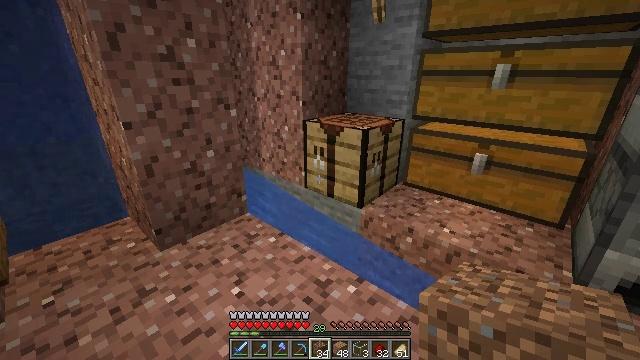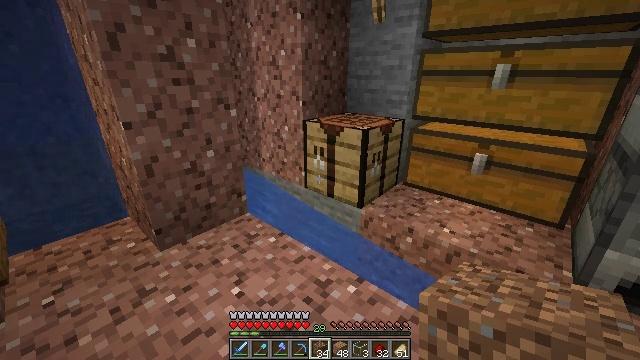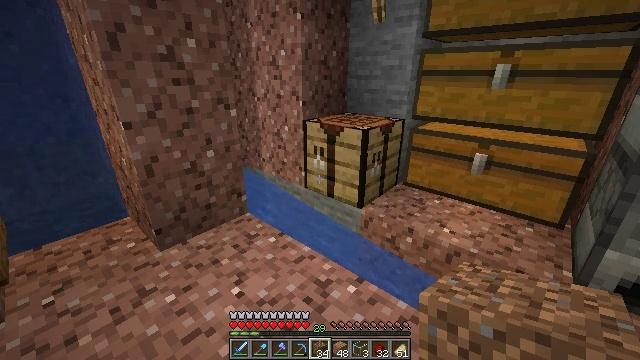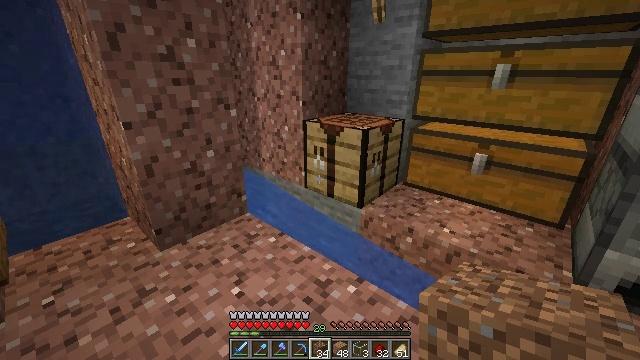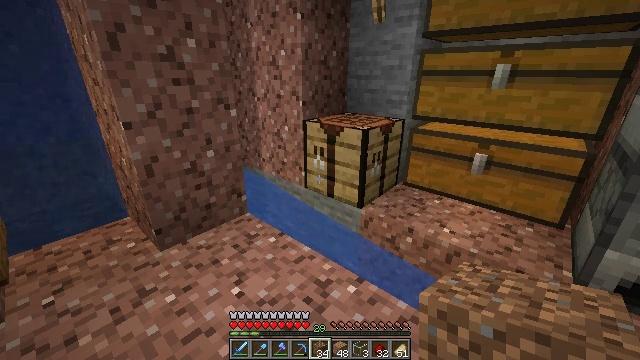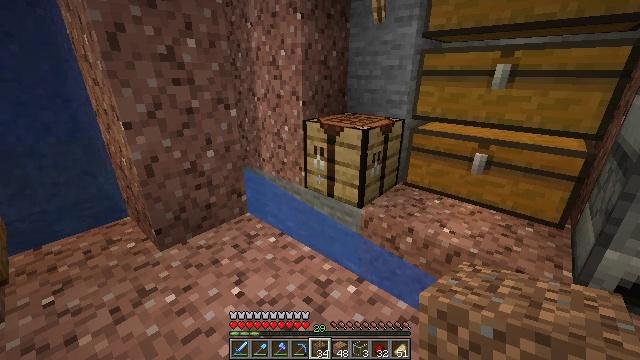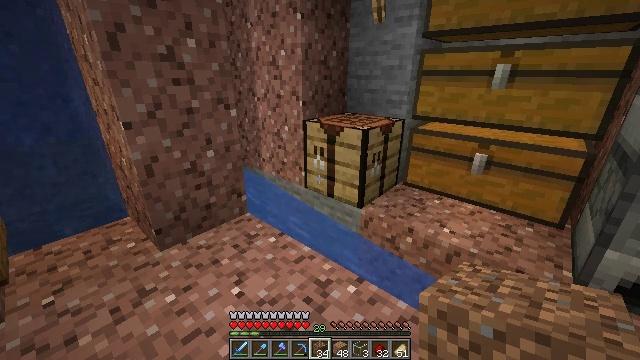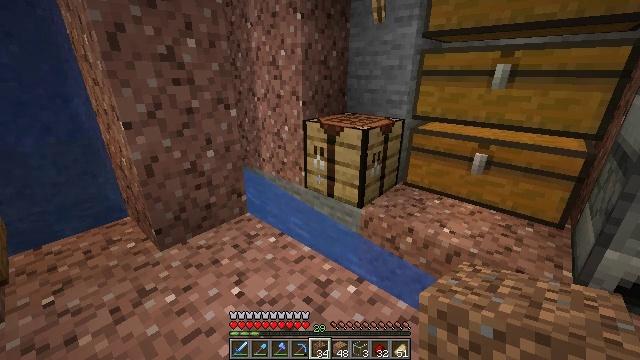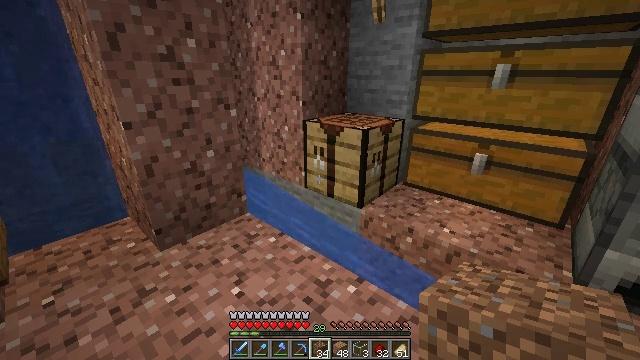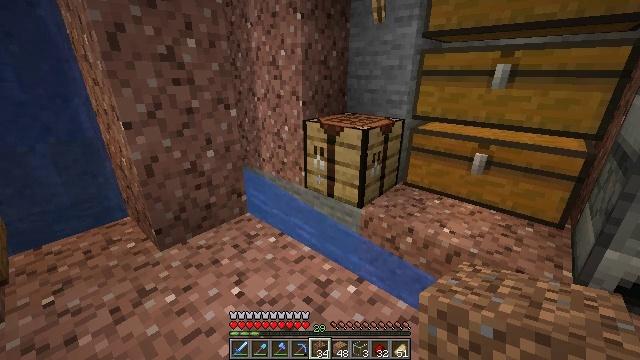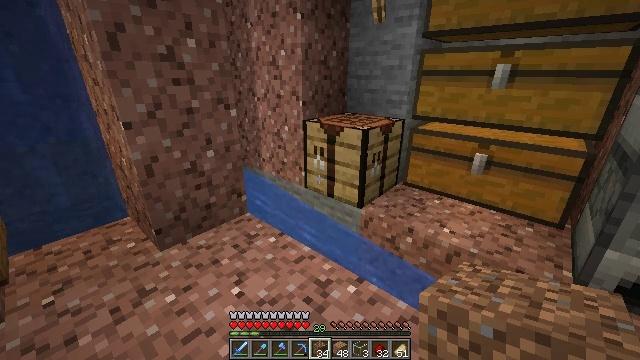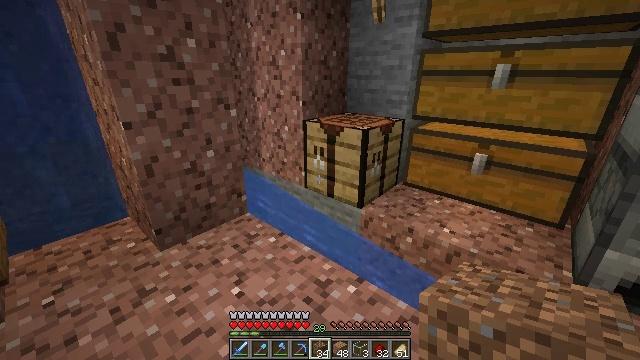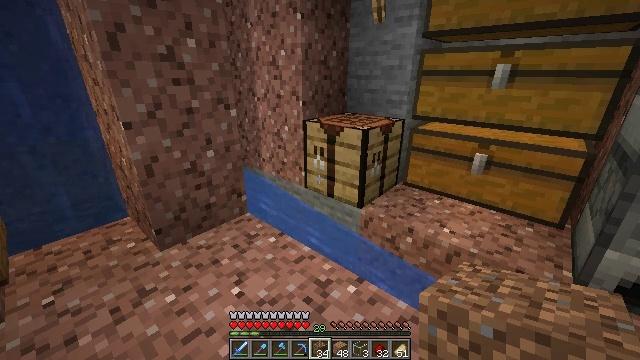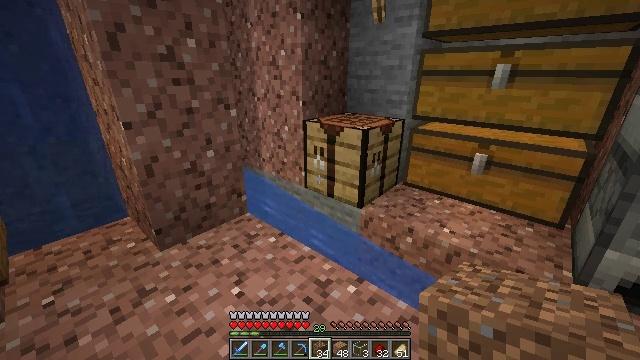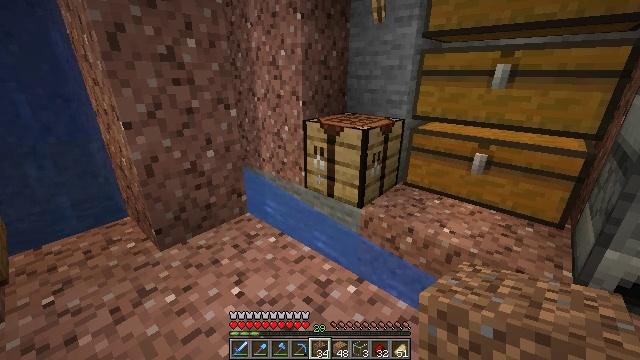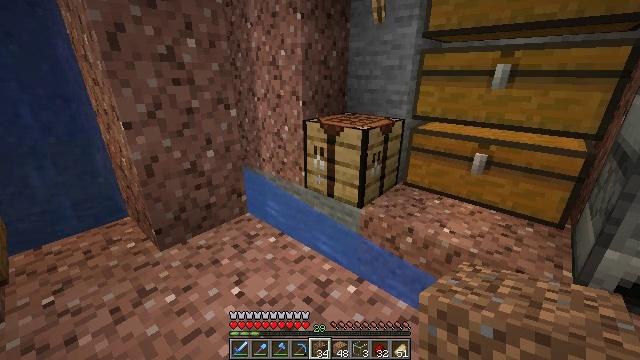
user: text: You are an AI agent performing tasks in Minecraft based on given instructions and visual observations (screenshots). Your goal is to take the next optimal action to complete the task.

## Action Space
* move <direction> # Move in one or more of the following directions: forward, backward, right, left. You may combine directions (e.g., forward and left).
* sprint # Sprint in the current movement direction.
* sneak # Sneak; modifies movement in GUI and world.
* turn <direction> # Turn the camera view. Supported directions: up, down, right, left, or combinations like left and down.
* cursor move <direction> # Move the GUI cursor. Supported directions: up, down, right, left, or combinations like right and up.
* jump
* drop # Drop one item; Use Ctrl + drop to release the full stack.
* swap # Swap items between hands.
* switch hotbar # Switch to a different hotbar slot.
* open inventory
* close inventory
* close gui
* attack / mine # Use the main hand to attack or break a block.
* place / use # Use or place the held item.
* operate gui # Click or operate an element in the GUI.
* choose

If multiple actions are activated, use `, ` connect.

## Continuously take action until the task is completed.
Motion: motion action
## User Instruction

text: Use gold ingots to create a golden helmet.
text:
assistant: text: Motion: no_op
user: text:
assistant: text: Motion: no_op
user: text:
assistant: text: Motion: no_op
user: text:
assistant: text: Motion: no_op
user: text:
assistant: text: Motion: no_op
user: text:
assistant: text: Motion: no_op
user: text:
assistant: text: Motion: no_op
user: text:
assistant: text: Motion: no_op
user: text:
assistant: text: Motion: no_op
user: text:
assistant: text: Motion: no_op
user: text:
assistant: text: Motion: no_op
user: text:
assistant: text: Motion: no_op
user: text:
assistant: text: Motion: no_op
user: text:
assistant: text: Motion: no_op
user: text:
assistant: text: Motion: no_op
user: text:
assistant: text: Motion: no_op
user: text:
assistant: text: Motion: no_op
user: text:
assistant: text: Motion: no_op
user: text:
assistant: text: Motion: no_op
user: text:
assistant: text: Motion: no_op
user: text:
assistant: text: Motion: no_op
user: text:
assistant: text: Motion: no_op
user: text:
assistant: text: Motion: no_op
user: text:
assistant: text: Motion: no_op
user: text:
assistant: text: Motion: no_op
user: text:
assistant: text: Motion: no_op
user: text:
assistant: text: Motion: no_op
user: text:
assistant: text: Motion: no_op
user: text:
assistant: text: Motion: no_op
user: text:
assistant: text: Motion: no_op